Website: apple-inc
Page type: account-selection
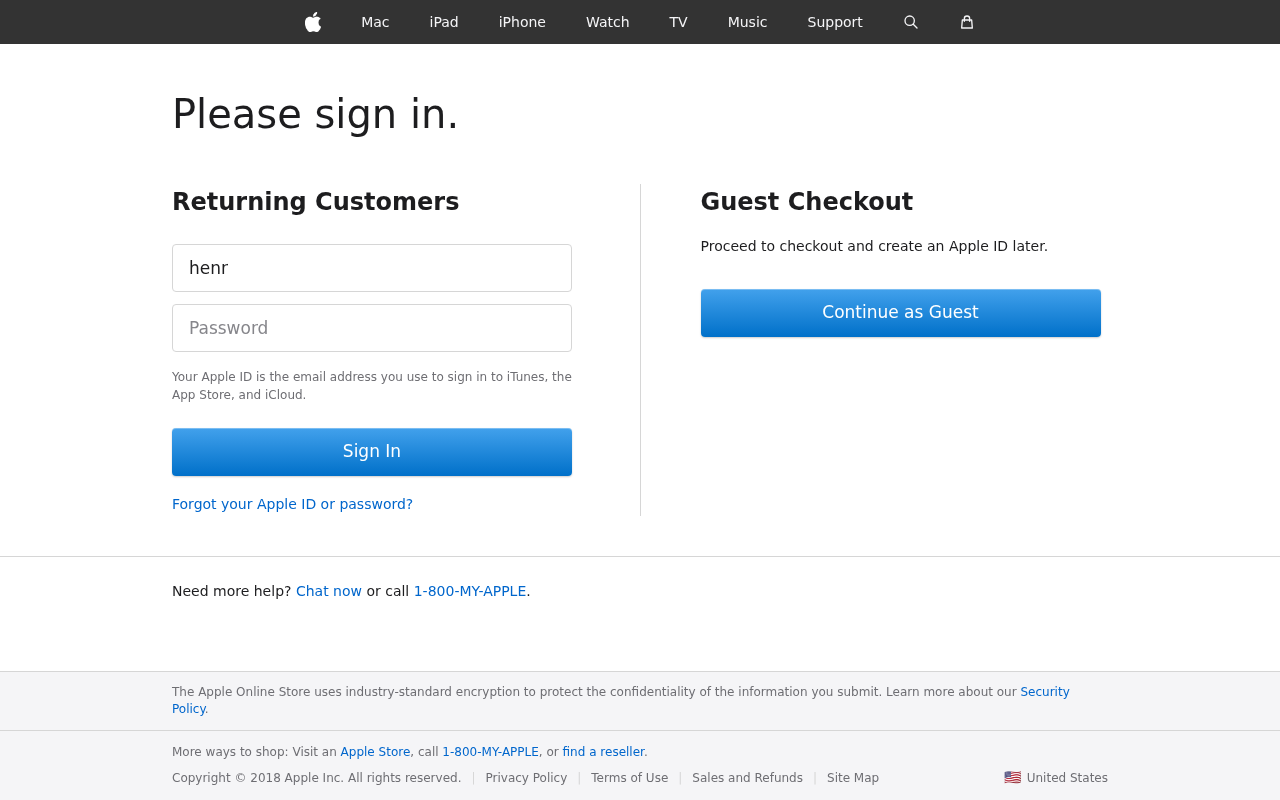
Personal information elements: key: PII_LOGIN_USERNAME
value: henry_ball